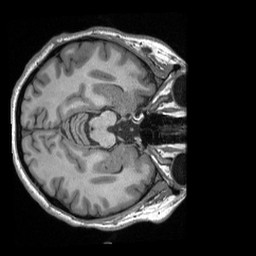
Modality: T1w
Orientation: axial
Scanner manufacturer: siemens
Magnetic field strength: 3 T
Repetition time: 2.3 s
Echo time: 0.00308 s